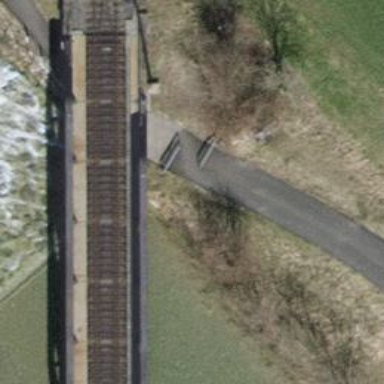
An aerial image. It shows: Asphalt track with low bridge. The track has grade1 surface.